The image is an STFT spectrogram (time versus frequency) of a rolling-element bearing's vibration signal. Classify the bearing condition as one of: normal, inner_race, outer_race, ball.
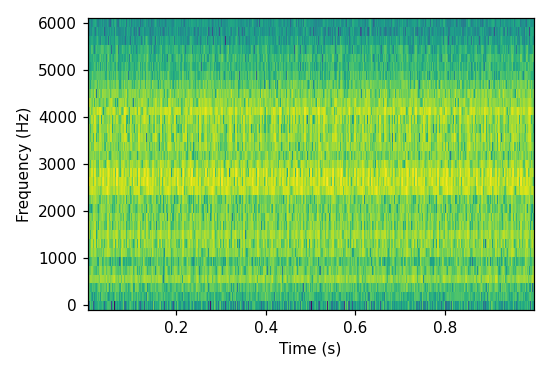
Answer: inner_race